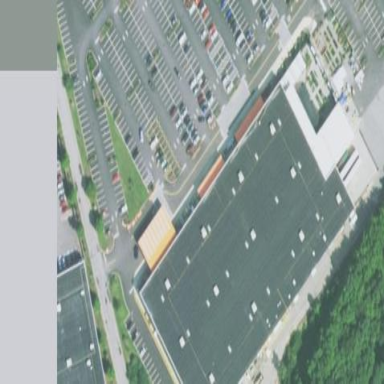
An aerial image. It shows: Commercial building.